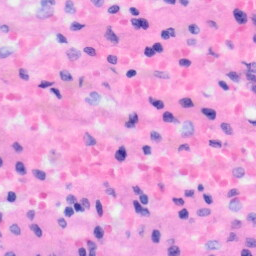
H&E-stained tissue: Liver